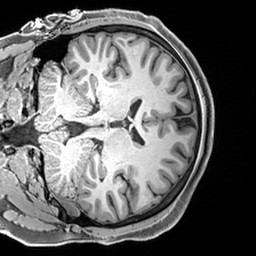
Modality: T1w
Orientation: coronal
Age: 20
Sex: male
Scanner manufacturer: siemens
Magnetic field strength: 3 T
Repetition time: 2.4 s
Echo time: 0.00217 s